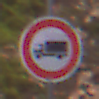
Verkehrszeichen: VerbotFuerKraftfahrzeugeUeberDreiKommaFuenfTonnen
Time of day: Midday
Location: Outdoor (Nature)
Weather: Overcast
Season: Autumn
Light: Natural